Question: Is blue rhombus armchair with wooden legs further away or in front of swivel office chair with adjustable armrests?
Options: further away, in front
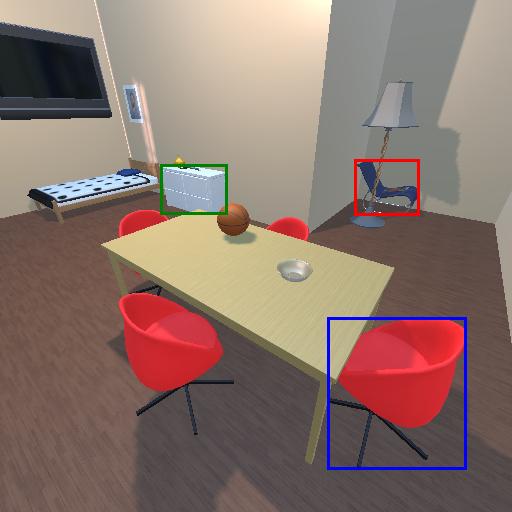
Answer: further away